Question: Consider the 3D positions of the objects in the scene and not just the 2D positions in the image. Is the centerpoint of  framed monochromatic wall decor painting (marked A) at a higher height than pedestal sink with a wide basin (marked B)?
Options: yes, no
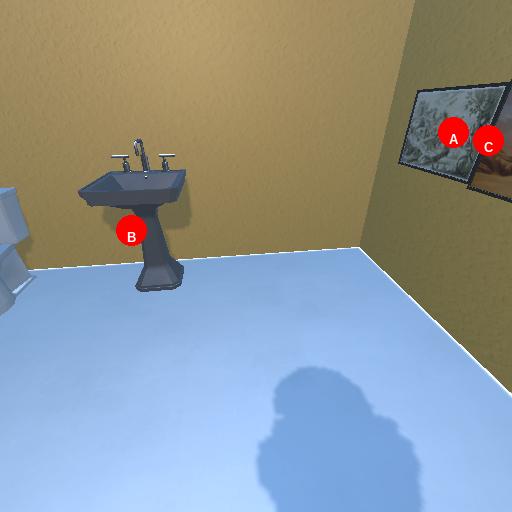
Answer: yes